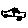
Label: car